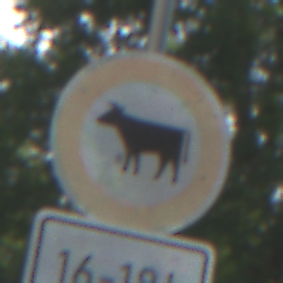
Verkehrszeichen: VerbotViehtrieb
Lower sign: ZeitangabenOhneBeschraenkungAufWochentage1
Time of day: MorningAfternoon
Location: Outdoor (Urban)
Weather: PartlyCloudy
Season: NotSpecified
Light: Natural